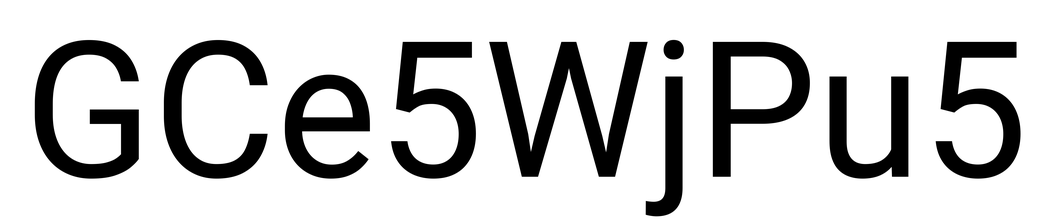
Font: Roboto_Regular